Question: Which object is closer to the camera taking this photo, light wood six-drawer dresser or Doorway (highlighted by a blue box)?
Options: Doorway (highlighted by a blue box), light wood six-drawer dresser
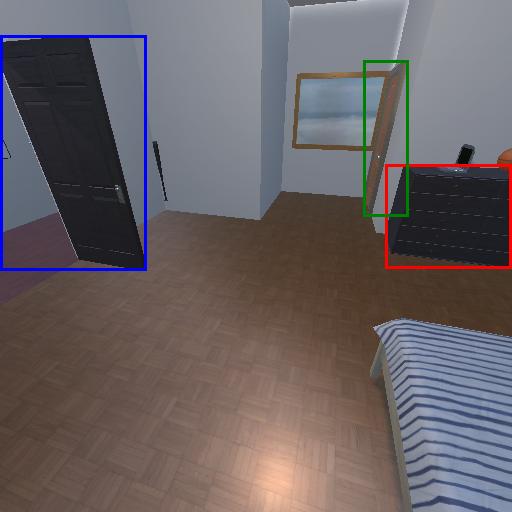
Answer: Doorway (highlighted by a blue box)